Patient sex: M
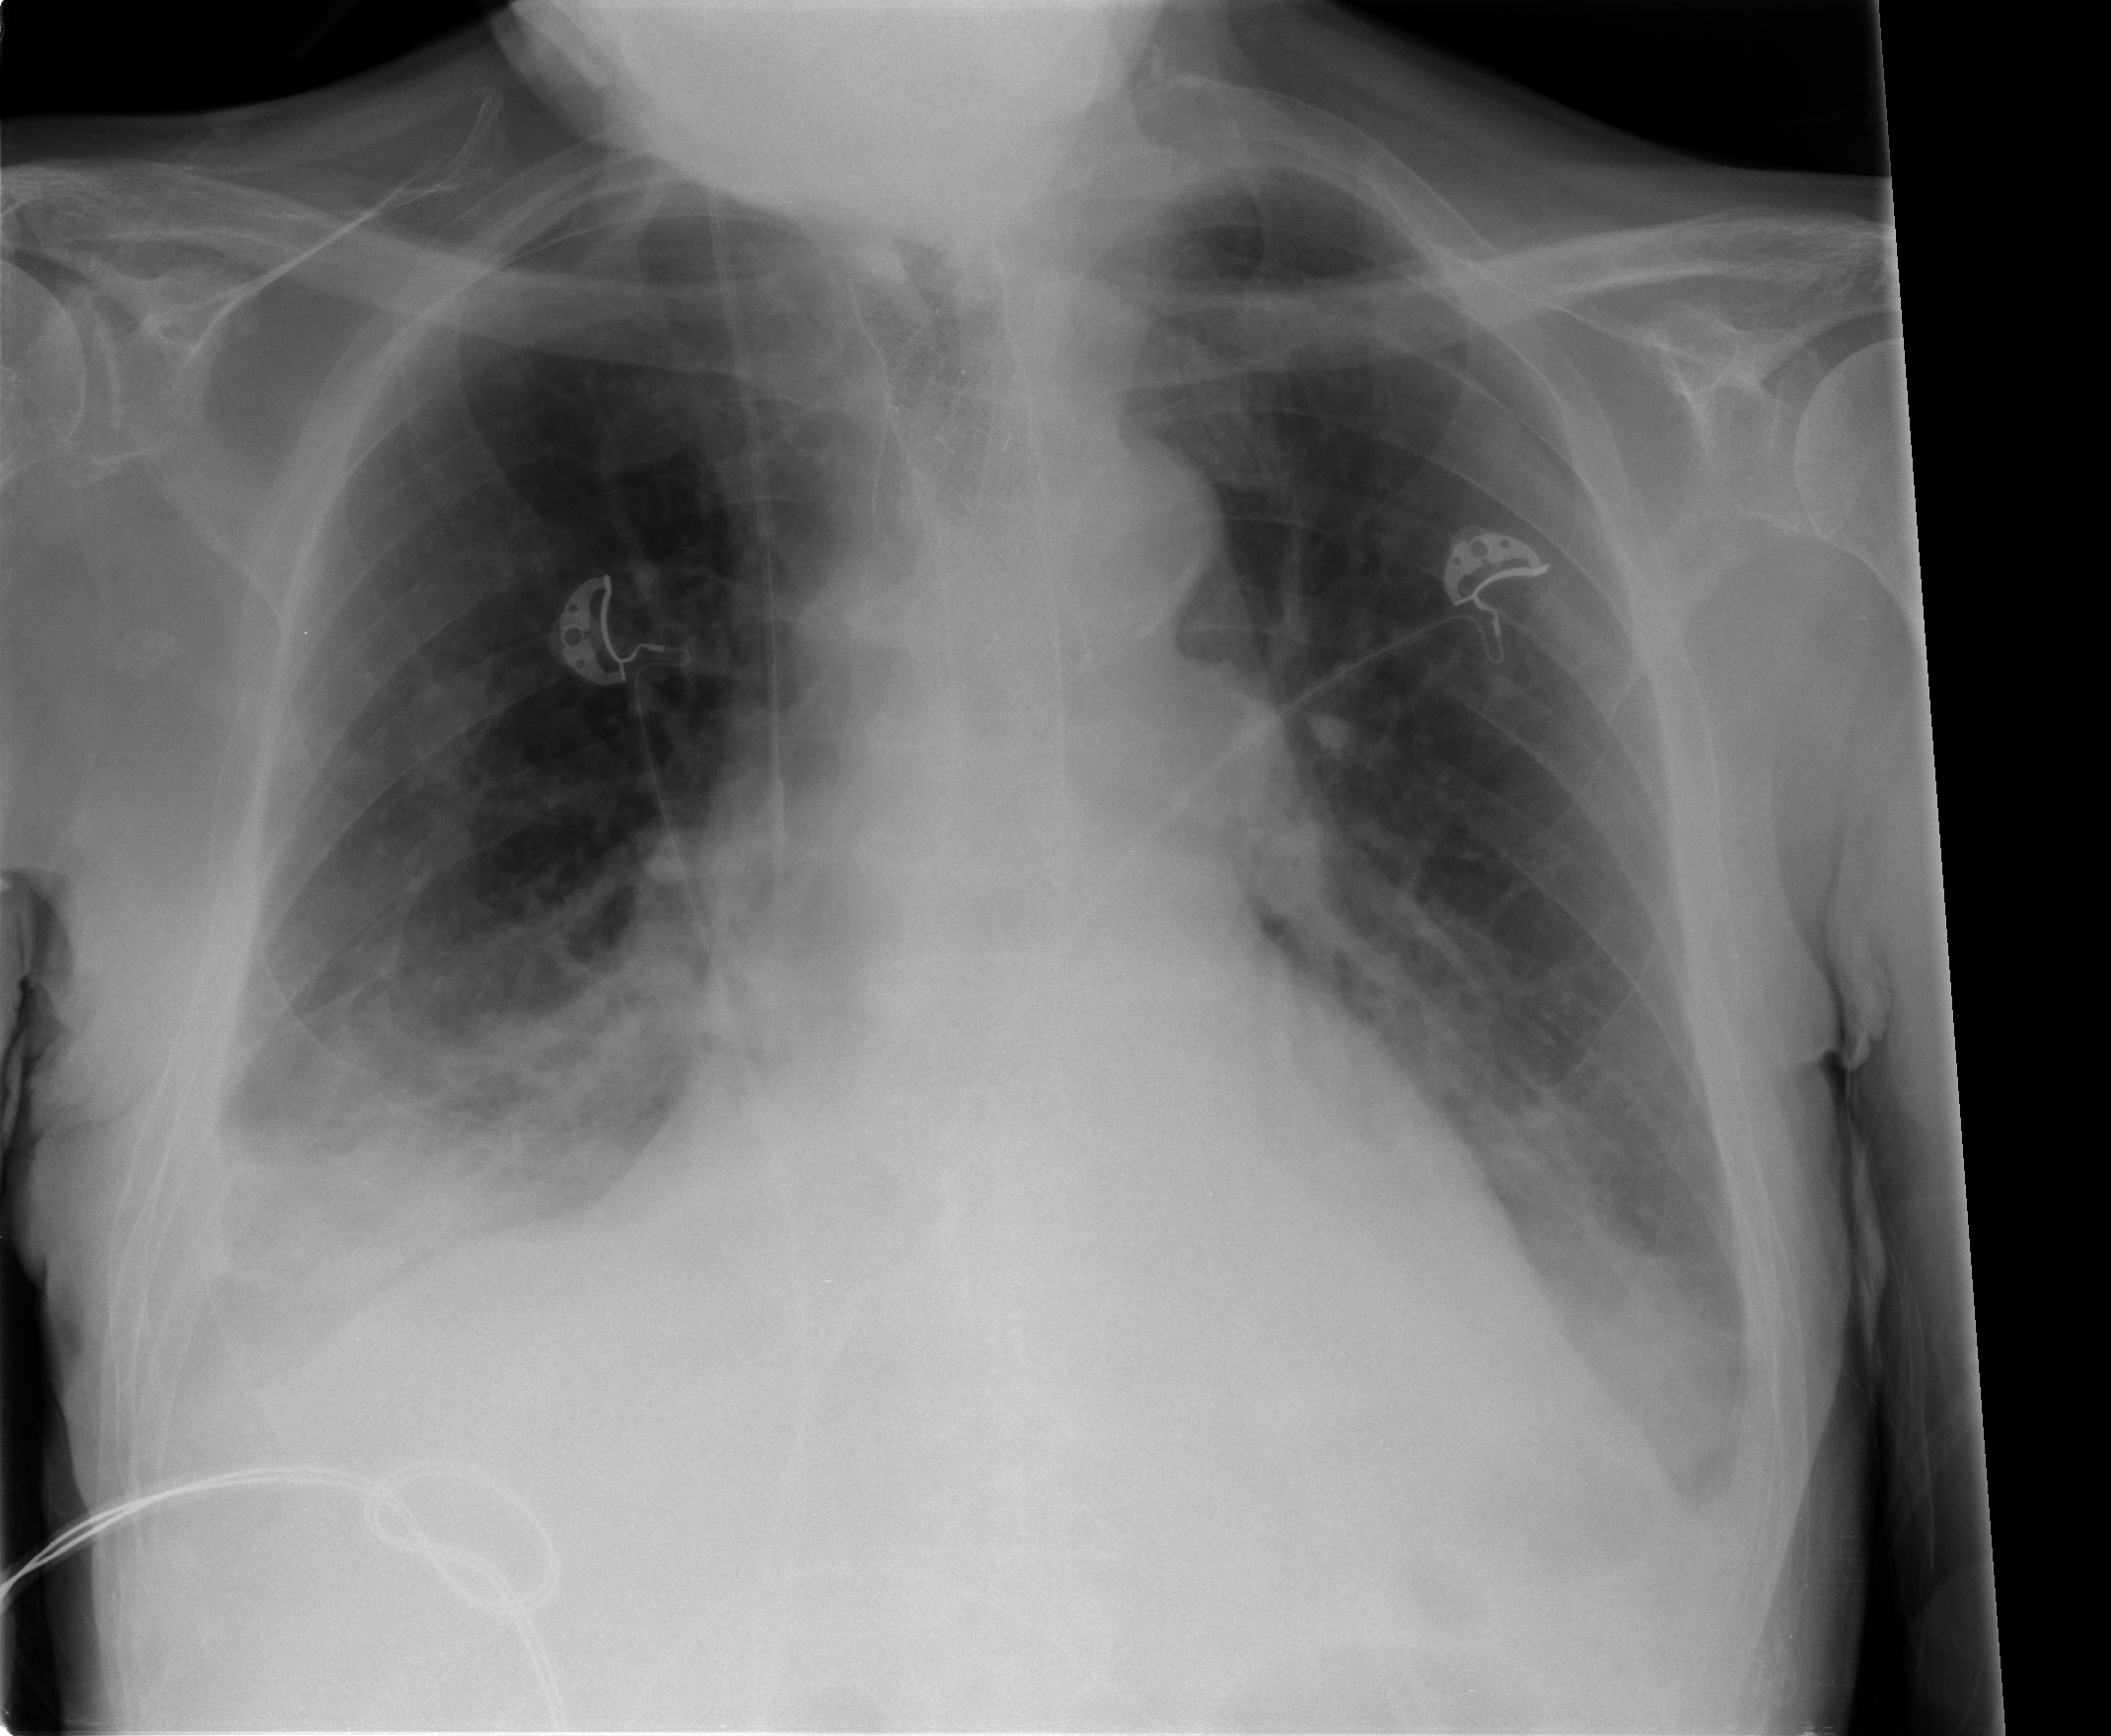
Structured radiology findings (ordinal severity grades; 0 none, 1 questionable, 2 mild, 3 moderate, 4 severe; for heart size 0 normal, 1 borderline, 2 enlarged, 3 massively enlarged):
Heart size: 1
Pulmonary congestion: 0
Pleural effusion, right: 2
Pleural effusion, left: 0
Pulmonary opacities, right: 2
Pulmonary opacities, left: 2
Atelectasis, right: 2
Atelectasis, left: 2